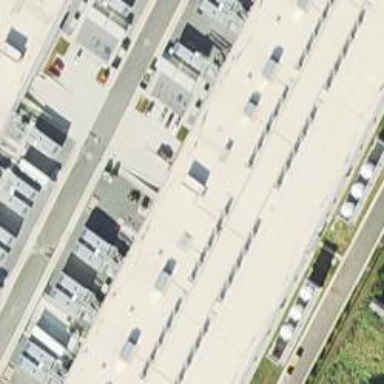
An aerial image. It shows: Data center building.